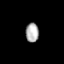
Tissue: prostate
Cell type: Endothelial cells
Senescence score: 0.6836
Nuclear area (px): 249
Mean DAPI intensity: 172.1